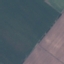
Land use / land cover: AnnualCrop